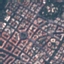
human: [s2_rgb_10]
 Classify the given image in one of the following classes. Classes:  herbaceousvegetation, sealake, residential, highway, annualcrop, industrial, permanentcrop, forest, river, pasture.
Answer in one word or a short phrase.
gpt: Residential